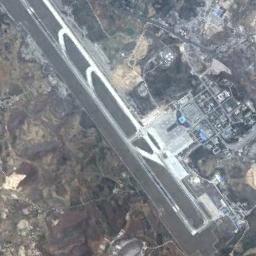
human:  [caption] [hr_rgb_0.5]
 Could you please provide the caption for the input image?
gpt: An airport with two parallel runways and a terminal in the vacant lot and some villages beside .

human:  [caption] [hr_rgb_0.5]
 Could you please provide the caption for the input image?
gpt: A complex airport sandwiched between urban settlements and large farmland .

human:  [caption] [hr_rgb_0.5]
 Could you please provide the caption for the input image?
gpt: There is an airport between many trees and buildings .

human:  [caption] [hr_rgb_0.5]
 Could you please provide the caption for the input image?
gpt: There is almost no vegetation near the airport .

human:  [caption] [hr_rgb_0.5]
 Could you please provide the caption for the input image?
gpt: The airport has many roads of different lengths .